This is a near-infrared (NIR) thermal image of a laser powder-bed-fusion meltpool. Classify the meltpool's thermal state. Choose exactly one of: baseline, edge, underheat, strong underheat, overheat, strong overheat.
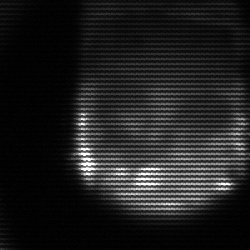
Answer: edge